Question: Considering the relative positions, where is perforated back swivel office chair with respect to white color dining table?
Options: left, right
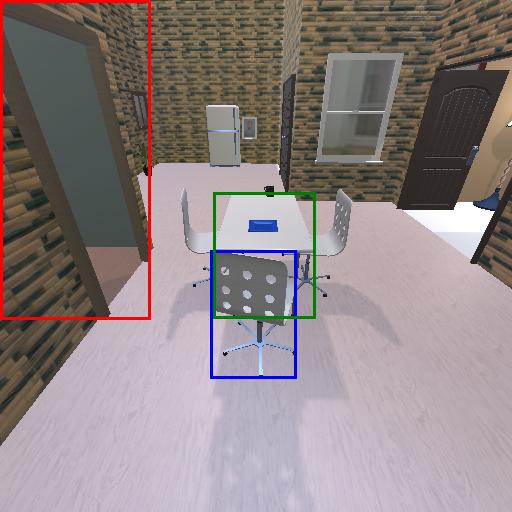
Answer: left